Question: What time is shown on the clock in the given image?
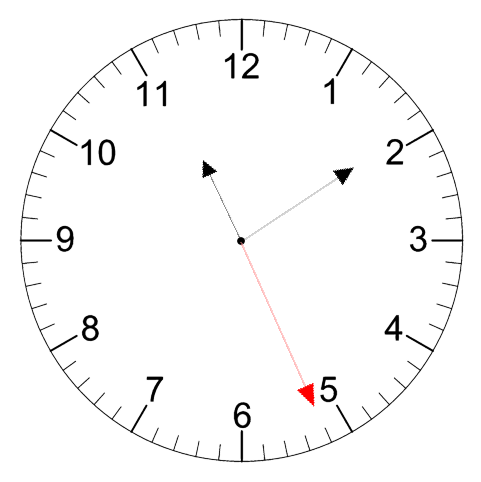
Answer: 11:09:26